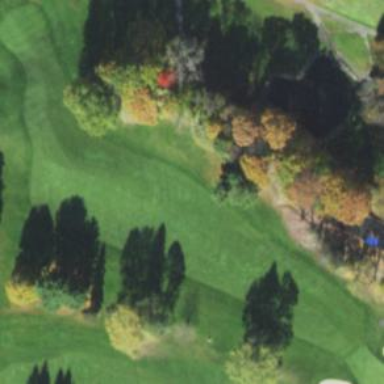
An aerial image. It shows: Golf fairway surrounded by grass.